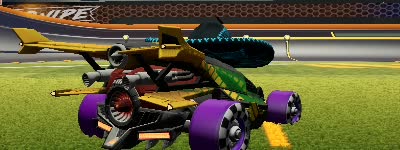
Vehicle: aftershock